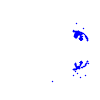
Particle: pion